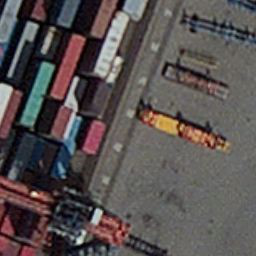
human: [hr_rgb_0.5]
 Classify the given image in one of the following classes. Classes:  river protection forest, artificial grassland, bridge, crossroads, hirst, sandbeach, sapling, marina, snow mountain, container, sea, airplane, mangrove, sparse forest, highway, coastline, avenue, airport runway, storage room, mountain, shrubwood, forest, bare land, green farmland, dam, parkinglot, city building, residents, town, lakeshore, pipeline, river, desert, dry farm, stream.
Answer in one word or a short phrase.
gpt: container